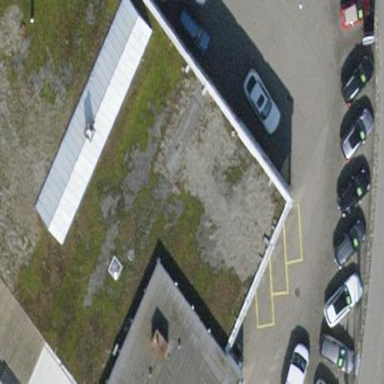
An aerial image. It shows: Building housing car repair shop.